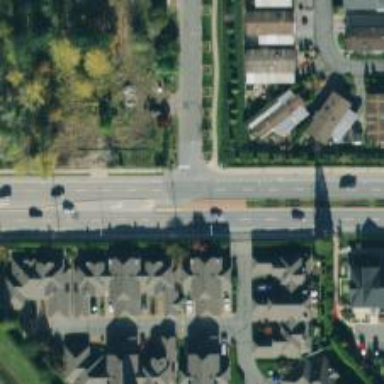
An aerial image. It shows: Secondary link road with asphalt surface.